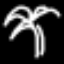
Label: palm tree